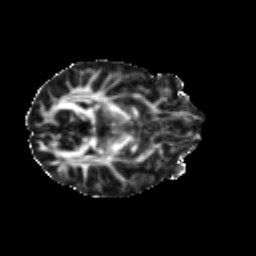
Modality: FA
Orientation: axial
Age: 20
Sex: female
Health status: ill
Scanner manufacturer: ge
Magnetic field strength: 3 T
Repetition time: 6.956 s
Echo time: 0.0823 s